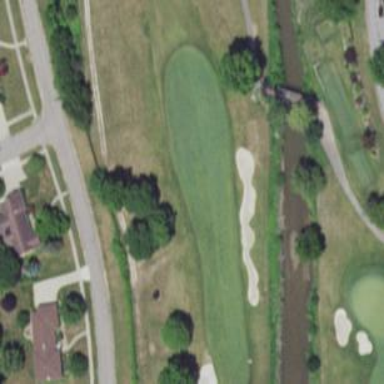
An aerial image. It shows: View of golf hole.